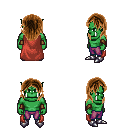
a pixel art fantasy rpg character, male body template, orc, green skin, maroon cape, magenta pants, brown long hairstyle, leather bracers, metal boots, four views (front, back, left, right), 2x2 character sprite sheet, small pixel art, hard edges, no anti-aliasing